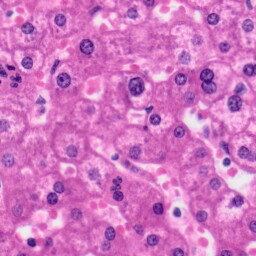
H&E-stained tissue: Liver